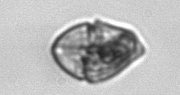
Label: Gyrodinium